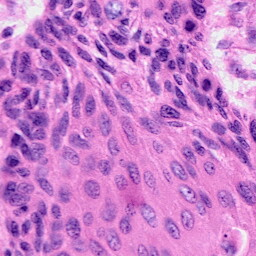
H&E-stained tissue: Cervix